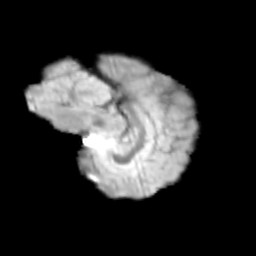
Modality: T2w
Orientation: sagittal
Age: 14
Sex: female
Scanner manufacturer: siemens
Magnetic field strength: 3 T
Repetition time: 3.8 s
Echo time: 0.07 s